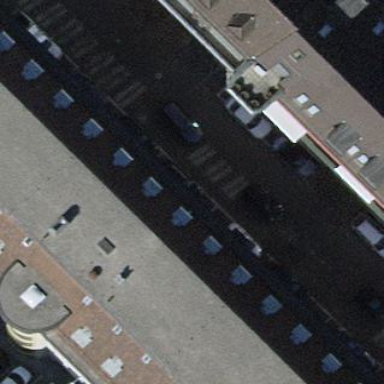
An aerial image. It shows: Parking lane for vehicles.